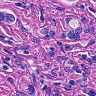
Metastatic tissue present: yes